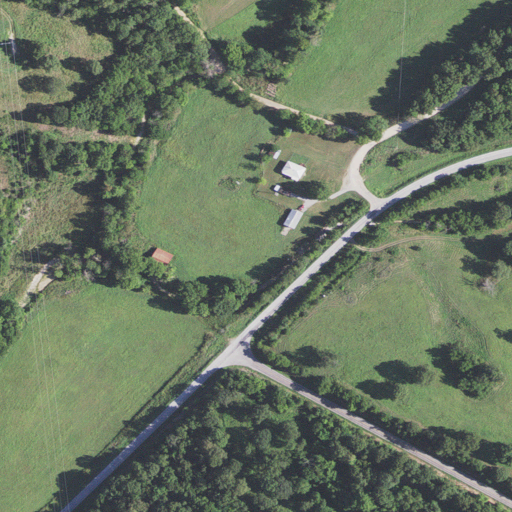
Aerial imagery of valley in Missouri named Horner Hollow containing pasture, open development, deciduous forest, and low intensity development